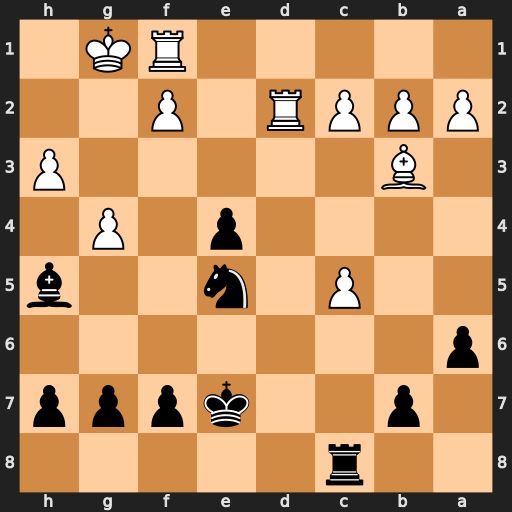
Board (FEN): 2r5/1p2kppp/p7/2P1n2b/4p1P1/1B5P/PPPR1P2/5RK1
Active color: b
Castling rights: -
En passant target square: -
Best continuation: Nf3+ Kg2 Nxd2